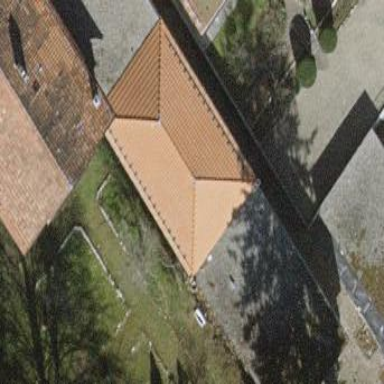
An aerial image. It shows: Building with hipped roof.